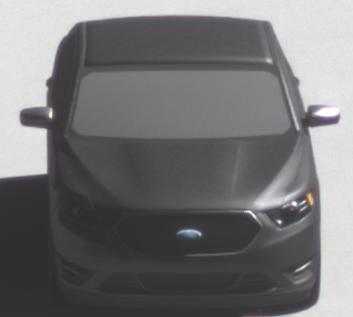
Make: Ford
Model: Taurus
Detailed model: SHO
Model produced from: 2012
Model produced until: 2019
Doors: 4
Color: gray
Road condition: dry road
Daytime: midday
Contrast: high contrast